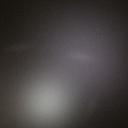
Screen state: off